Interaction volume radius: 5 \u00c5
Interaction volume height: 15 \u00c5
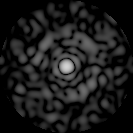
Disorder parameter: 0.8168